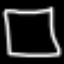
Label: square